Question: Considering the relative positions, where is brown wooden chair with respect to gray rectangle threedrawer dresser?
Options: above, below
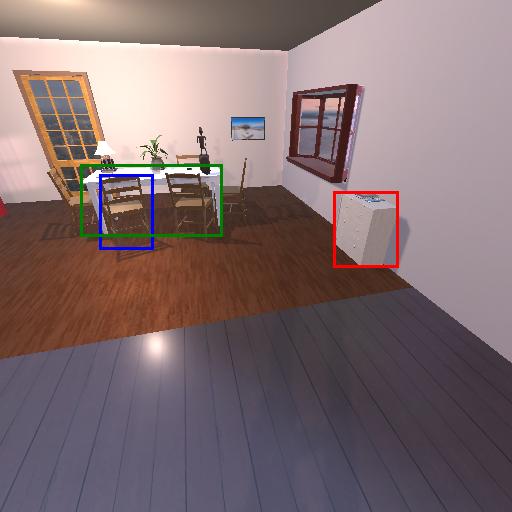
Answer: above